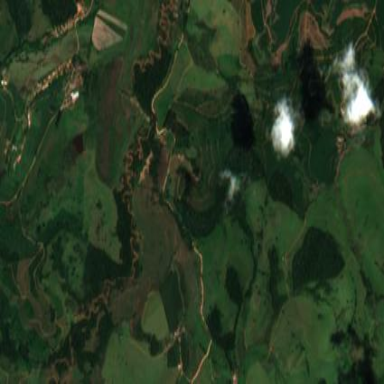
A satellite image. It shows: Farmland used to grow coffee crops.